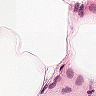
Metastatic tissue present: no